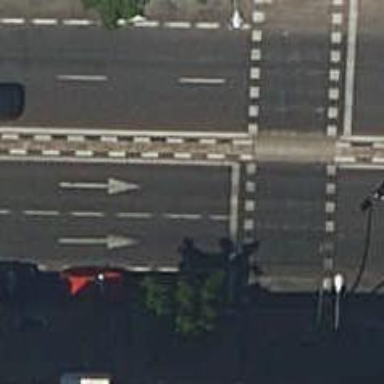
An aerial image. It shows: Road with traffic signals.